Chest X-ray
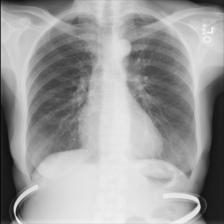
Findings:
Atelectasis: negative
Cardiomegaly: positive
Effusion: negative
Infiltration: positive
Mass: negative
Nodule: negative
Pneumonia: negative
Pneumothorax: positive
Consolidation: negative
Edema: negative
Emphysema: negative
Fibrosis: negative
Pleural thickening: negative
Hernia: negative